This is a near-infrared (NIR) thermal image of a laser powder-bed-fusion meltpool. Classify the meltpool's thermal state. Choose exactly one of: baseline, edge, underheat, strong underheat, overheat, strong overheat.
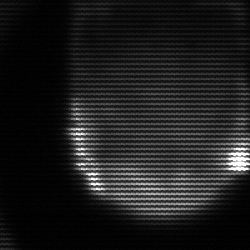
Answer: edge